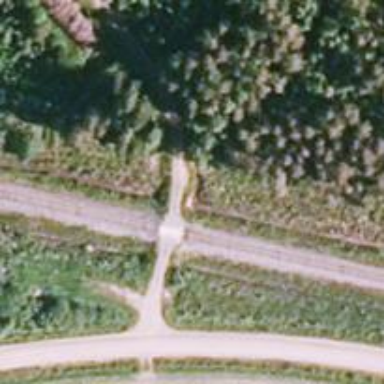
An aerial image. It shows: Level crossing along the railway.